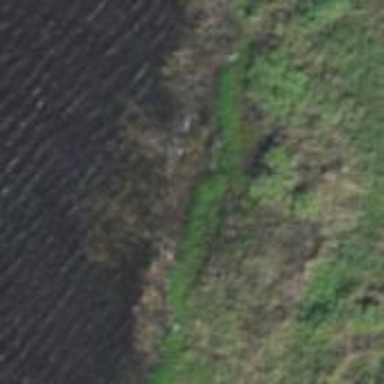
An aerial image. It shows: Wetland area.